Question: Is there a way for a table view header section to have a bigger width then the actual table? Here's a simple picture that shows what I mean:

Basically, I need to make the header section to extend beyond the small table view.
Is it even possible?
Thanks!
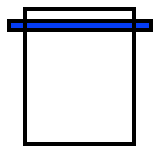
Answer: What worked for me is subclassing UITableCell and overriding setFrame method.